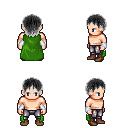
a pixel art fantasy rpg character, male body template, human, light skin, green cape, metal pants, gray plain hairstyle, white cloth bracers, brown shoes, four views (front, back, left, right), 2x2 character sprite sheet, small pixel art, hard edges, no anti-aliasing